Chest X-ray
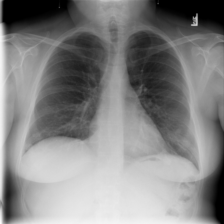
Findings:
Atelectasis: negative
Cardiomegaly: negative
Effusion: negative
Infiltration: negative
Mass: negative
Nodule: positive
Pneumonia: negative
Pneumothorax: negative
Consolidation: negative
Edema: negative
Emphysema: negative
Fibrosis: negative
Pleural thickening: negative
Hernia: negative